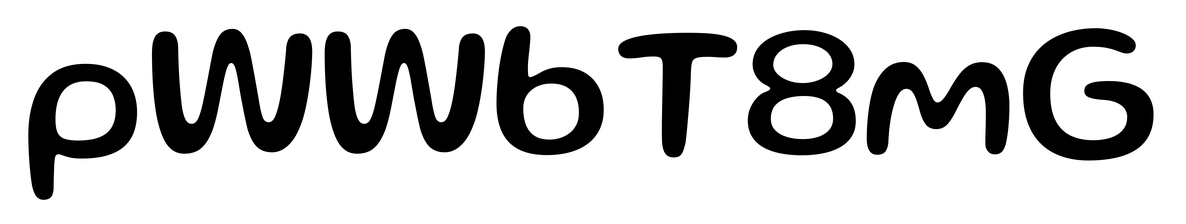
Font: Gluten_Regular